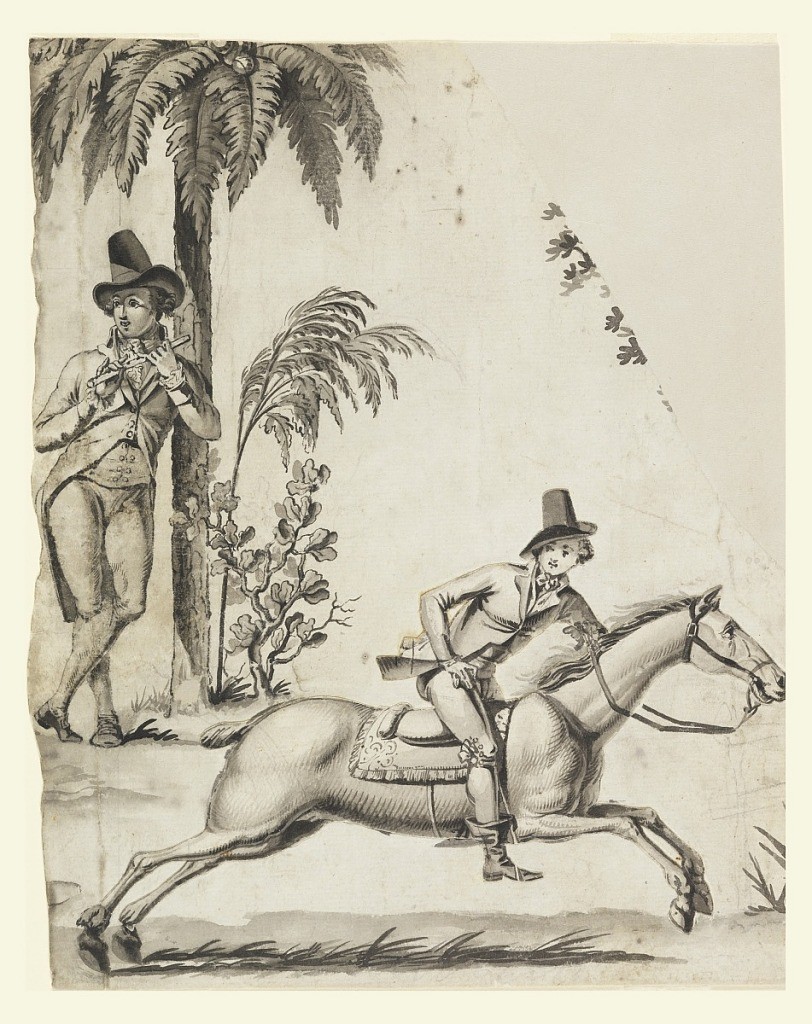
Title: Fragments of an Incomplete Cartoon for Cotton Printing: La Course Anglaise
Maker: Petitpierre & Compe., (Nantes, France, founded 1770
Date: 1789
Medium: Pen and black ink, brush and gray wash on paper
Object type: Drawing
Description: One of two fragments, parts of three large islands of a cartoon for printed fabric: Flutist leans against palm tree before which a man rides by on horseback.